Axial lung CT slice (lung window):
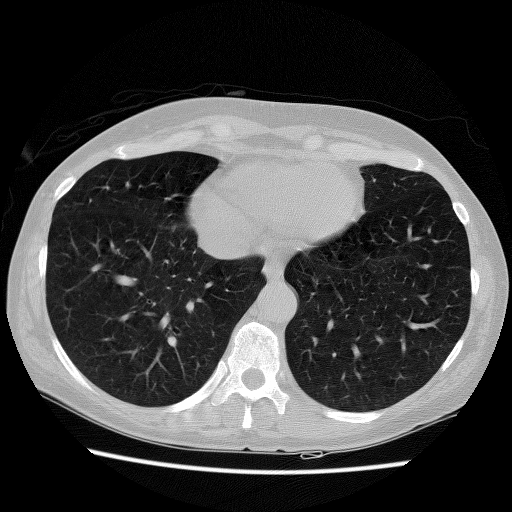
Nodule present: no